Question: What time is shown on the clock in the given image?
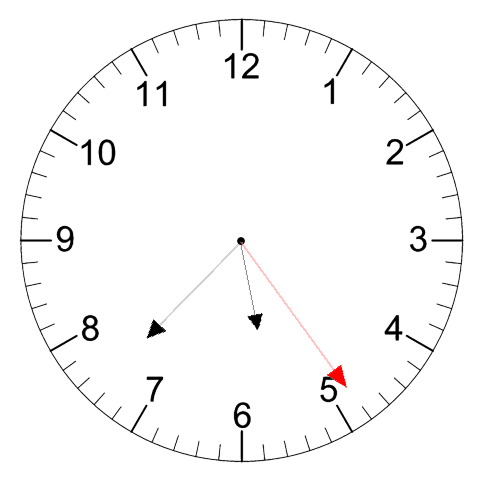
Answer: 05:37:24